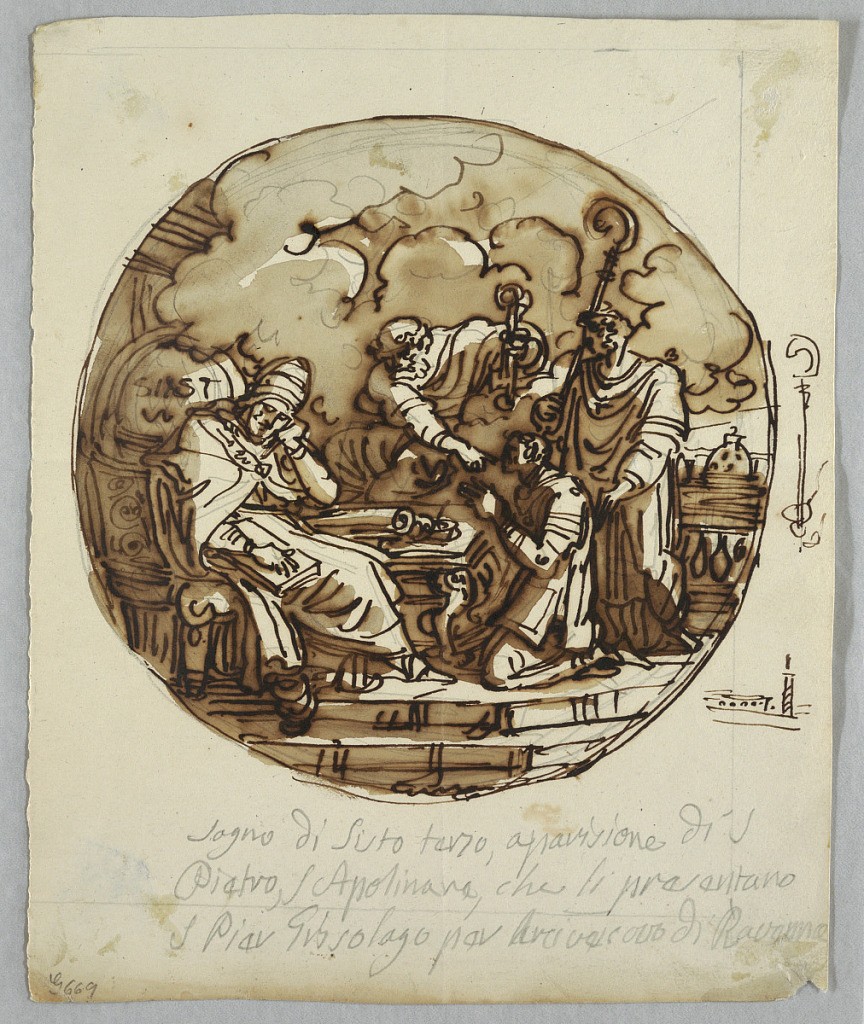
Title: Drawing
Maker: Felice Giani, Italian, 1758–1823
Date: About 1820
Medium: Pencil, pen, ink, sepia wash. Paper
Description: A square. The Pope sleeps on his throne beside his writing desk, on a terrace. St. Peter seated upon clouds and a standing bishop present a kneeling priest to him. Beside at right sketches for the crozier and for the view of Rome, in the right rear.